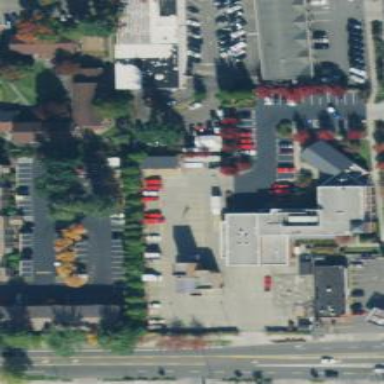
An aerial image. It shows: Fire station building.